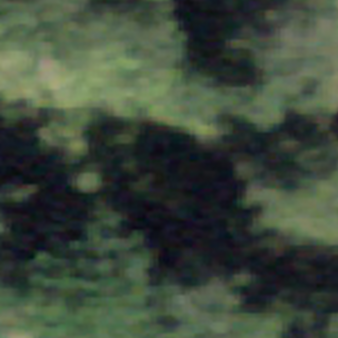
Label: other